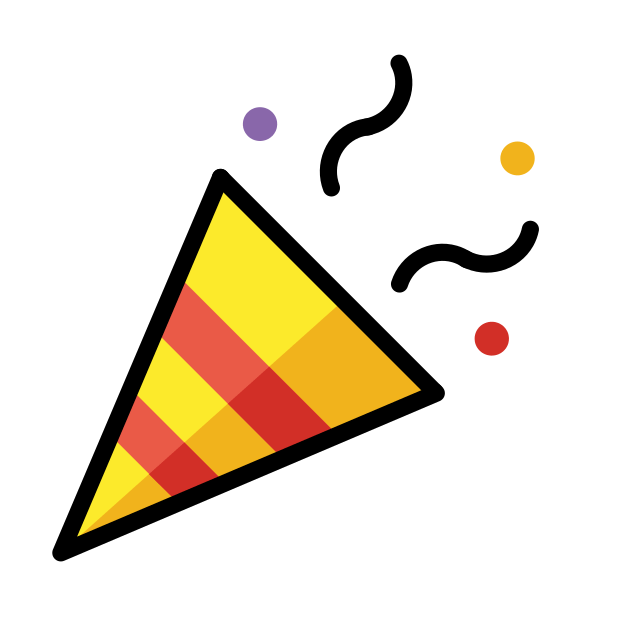
party popper